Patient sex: F
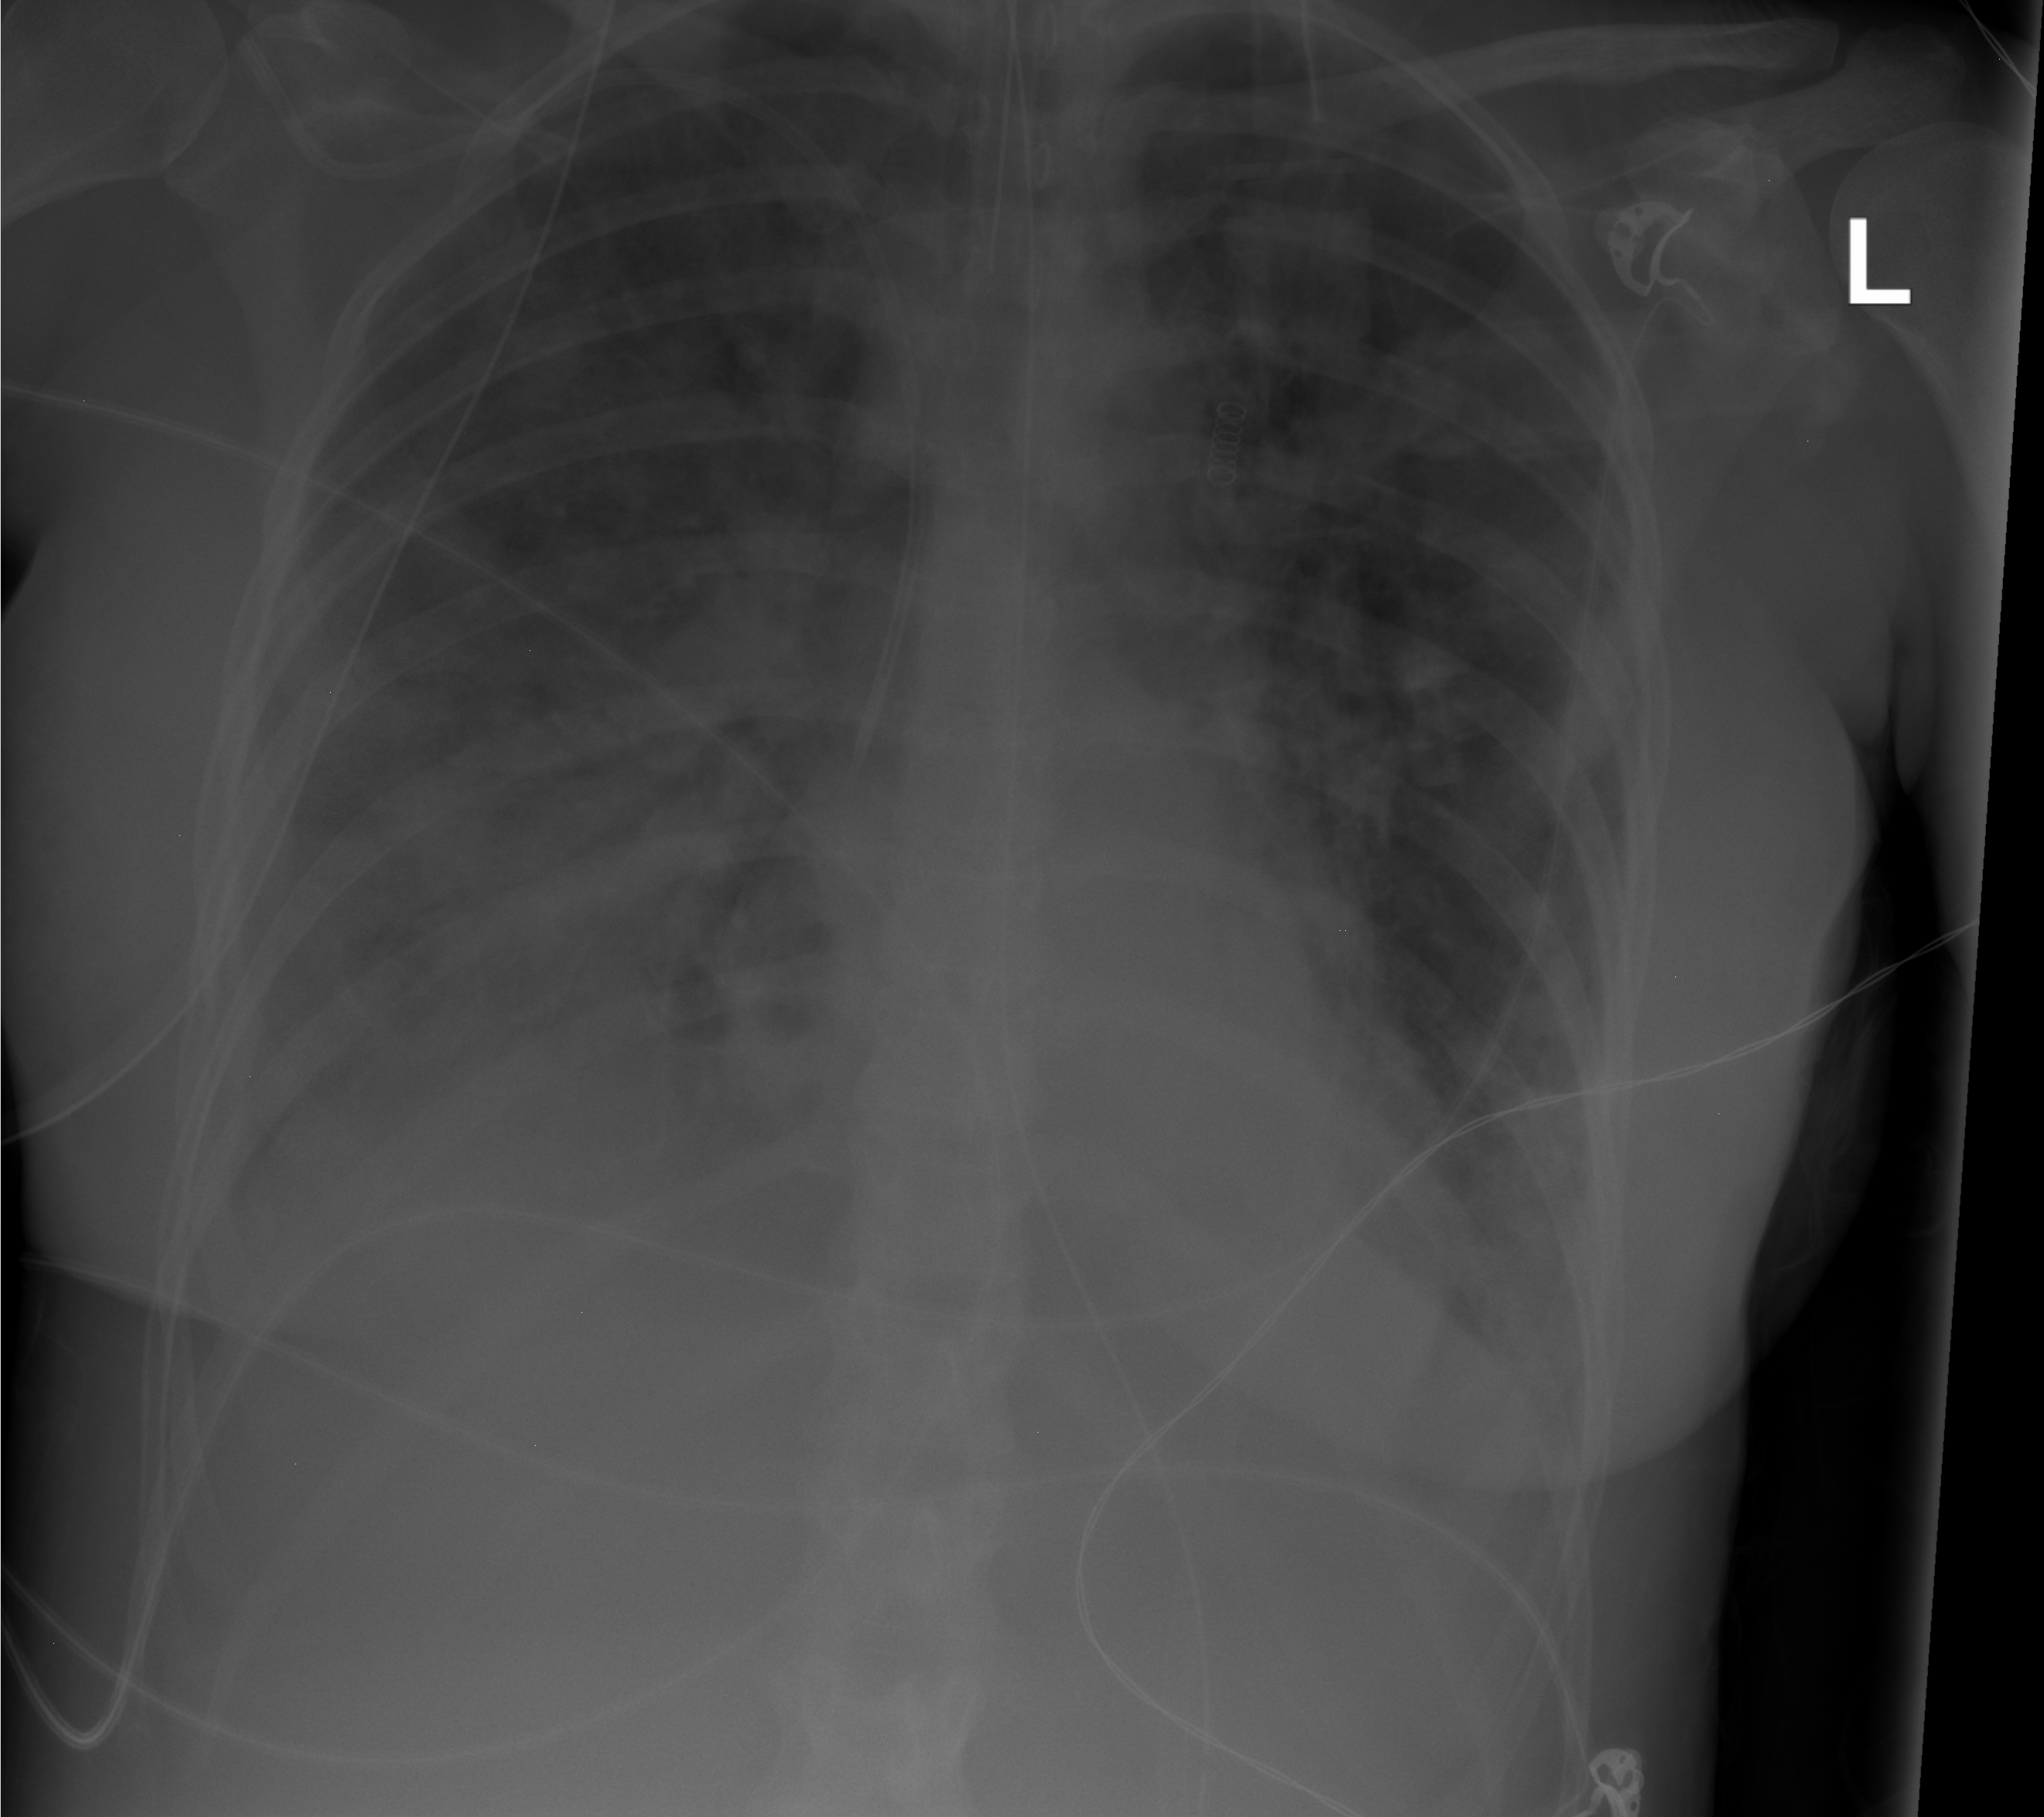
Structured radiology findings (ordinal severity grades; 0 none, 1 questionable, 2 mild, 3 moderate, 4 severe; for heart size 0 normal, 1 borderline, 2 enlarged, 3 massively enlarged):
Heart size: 0
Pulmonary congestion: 0
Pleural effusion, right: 2
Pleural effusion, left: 2
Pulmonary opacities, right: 3
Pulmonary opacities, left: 2
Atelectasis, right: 2
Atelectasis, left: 2